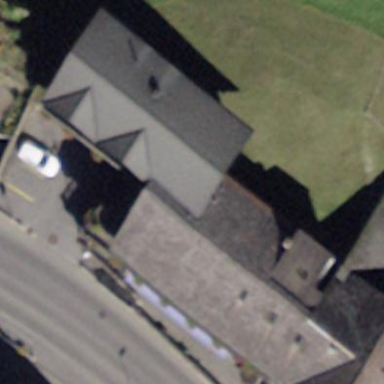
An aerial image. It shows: Hotel building.